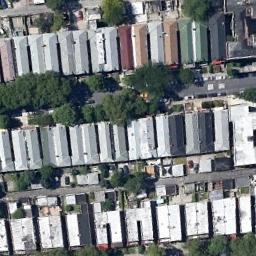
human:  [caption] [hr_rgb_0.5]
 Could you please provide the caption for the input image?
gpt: The dense residential is next to the road and some trees .

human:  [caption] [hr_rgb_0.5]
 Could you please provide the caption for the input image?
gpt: There are many white and gray buildings arranged neatly on dense residential area .

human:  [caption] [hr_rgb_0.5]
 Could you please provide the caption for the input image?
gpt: A dense residential area has lots of trees and houses next to each other .

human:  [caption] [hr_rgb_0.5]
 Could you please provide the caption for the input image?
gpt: The houses line up neatly .

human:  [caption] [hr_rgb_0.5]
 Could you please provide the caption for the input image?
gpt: There are many roads and neatly arranged houses and trees in densely populated areas .